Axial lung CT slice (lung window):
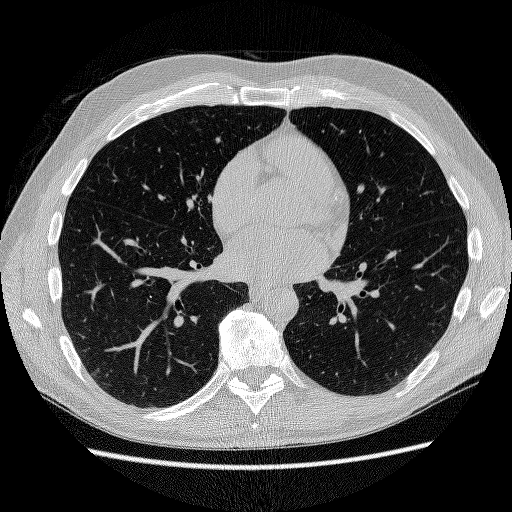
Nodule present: no